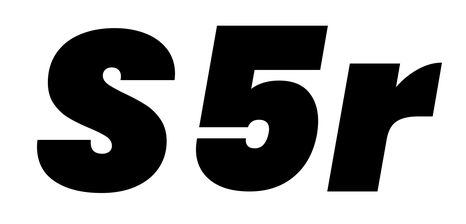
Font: Poppins-BlackItalic